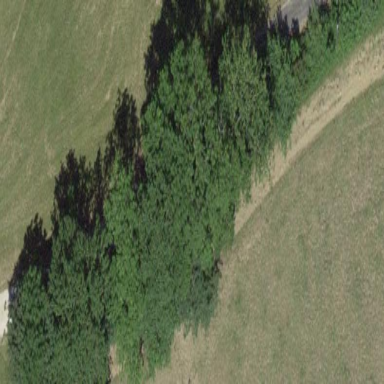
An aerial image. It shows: Forest area.